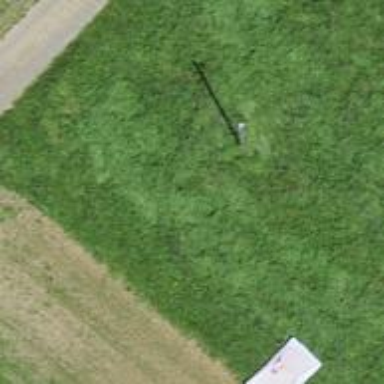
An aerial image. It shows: Power pole.